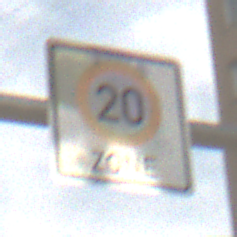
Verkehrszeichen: BeginnZone20
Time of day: MorningAfternoon
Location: Outdoor (Urban)
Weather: PartlyCloudy
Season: NotSpecified
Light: Natural